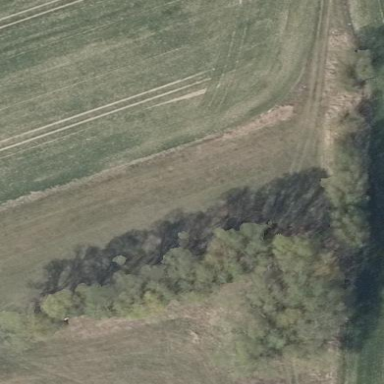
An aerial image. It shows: Beautiful woodland area.